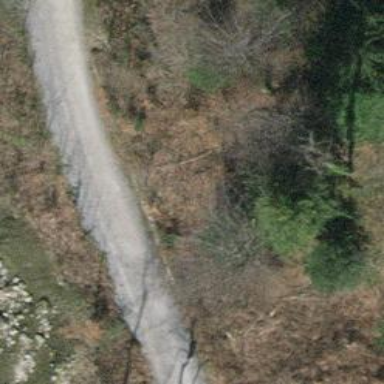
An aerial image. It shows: Unpaved track with grade2 tracktype.